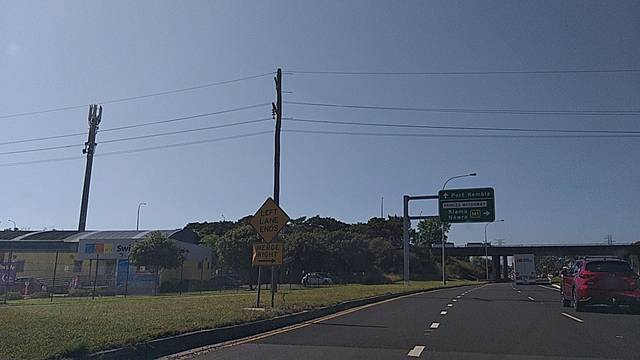
Region: Australia
Coordinates: -34.454, 150.857